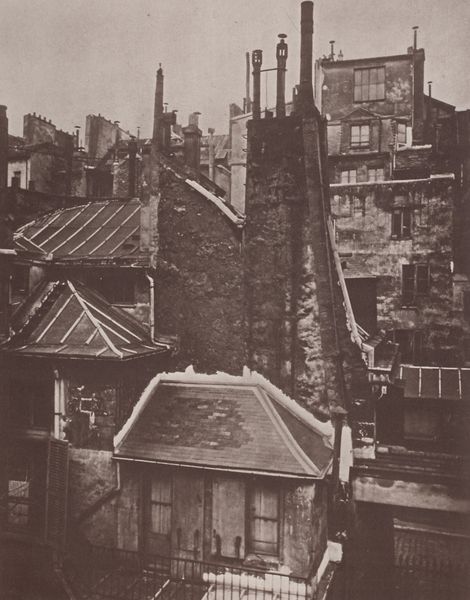
Titel: Alte Häuser, alte Straßen, pittoreske Ansichten, Dächer, Paris
Künstler: Jean Eugène Auguste Atget
Schlagwörter: himmel, weiß, stadt, ausschnitt, fenster, glas, grau, schwarz, tür, dach, gebäude, haus, schnee, alt, architektur, stein, steine, häuser, gitter, hütte, qualm, england, kamine, schornstein, schuppen, balkon, terrasse, fassaden, türen, dächer, mauer, schornsteine, ziegel, backstein, latten, schlot, industrie, detail, geländer, foto, fotografie, photographie, schlote, türme, mauerwerk, scheiben, schwarzweiss, photo, gemäuer, walmdach, aufnahme, latte, ballung, mietshäuser, ziegelmauern, schonrstein, arbeiterviertel, gitte